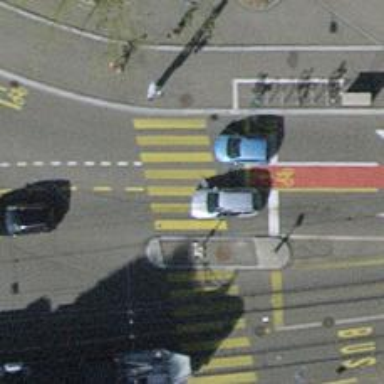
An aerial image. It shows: Zebra crossing with traffic signals.